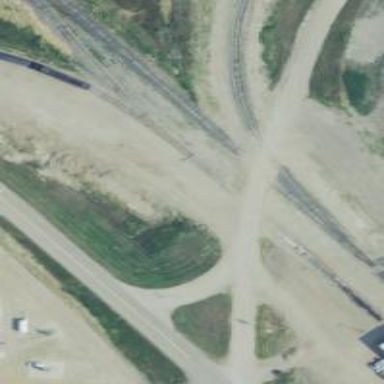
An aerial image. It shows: Railway level crossing.